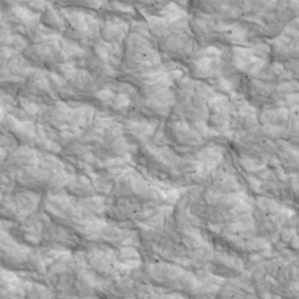
Label: non_frost